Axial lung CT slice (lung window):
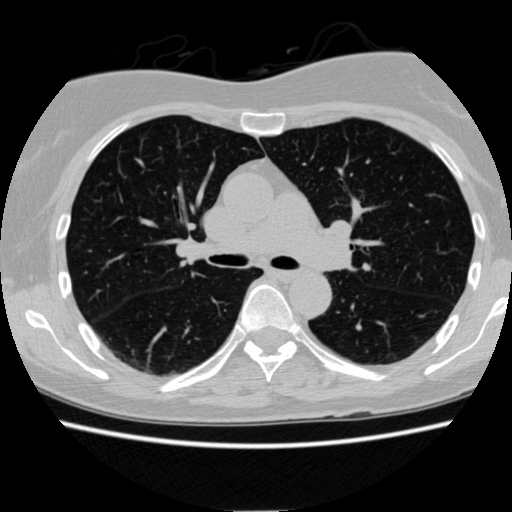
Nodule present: no